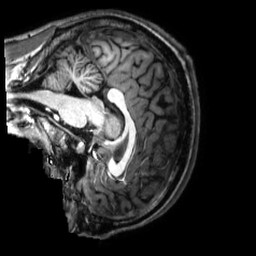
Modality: T1w
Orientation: sagittal
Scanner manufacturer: philips
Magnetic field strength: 3 T
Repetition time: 0.0096 s
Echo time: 0.0046 s